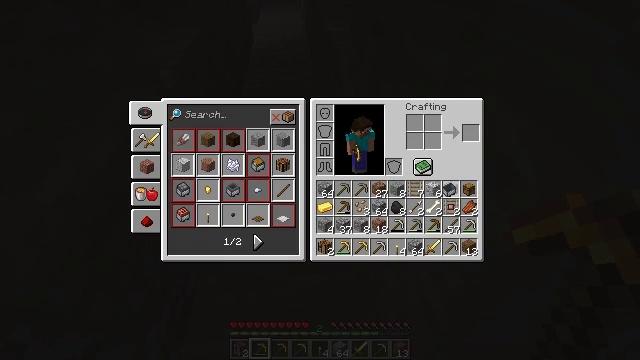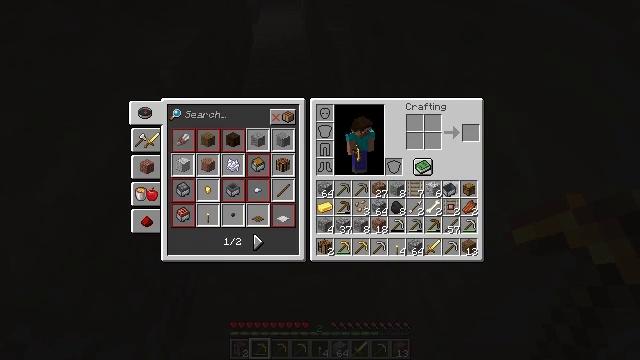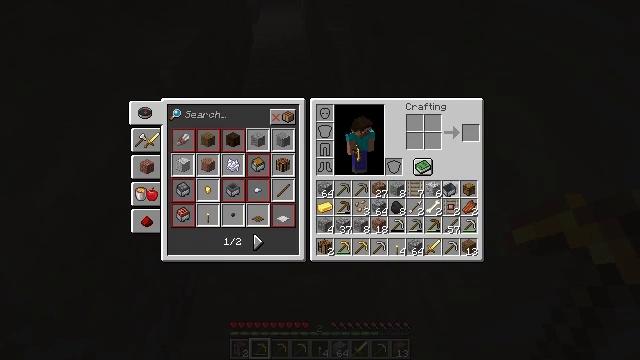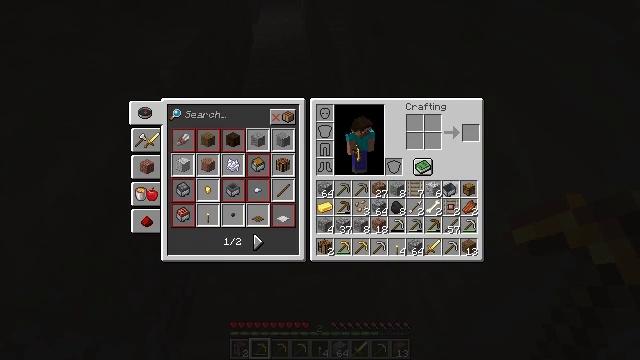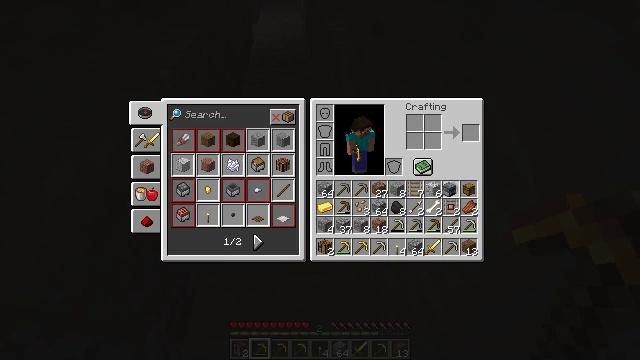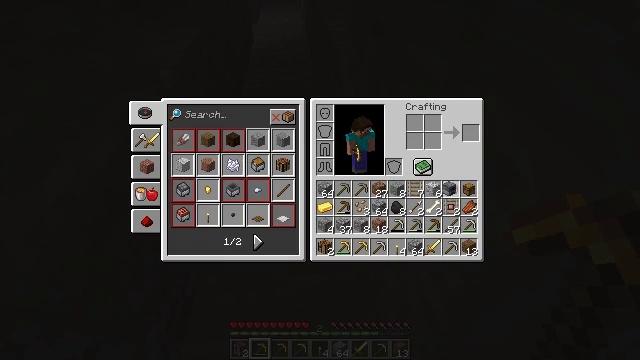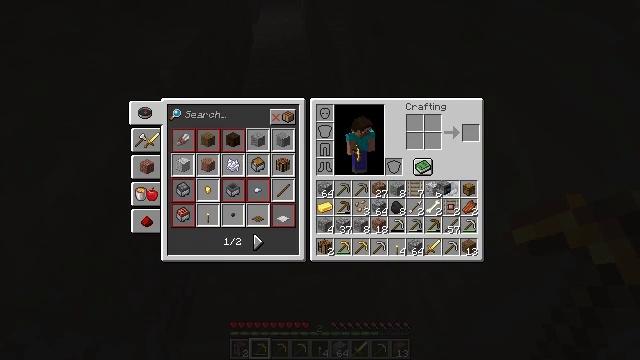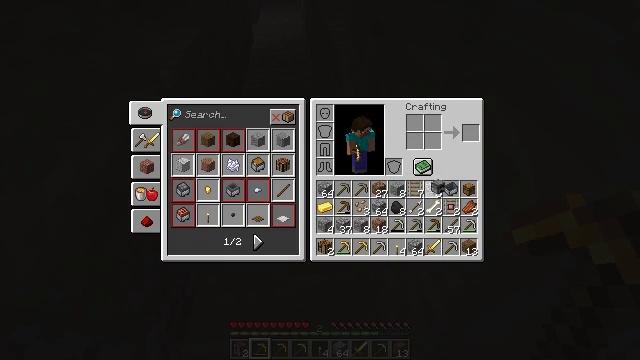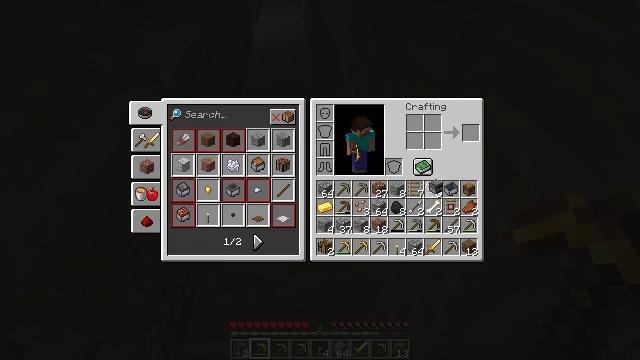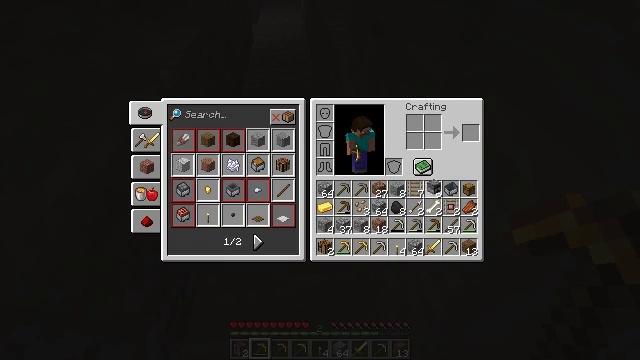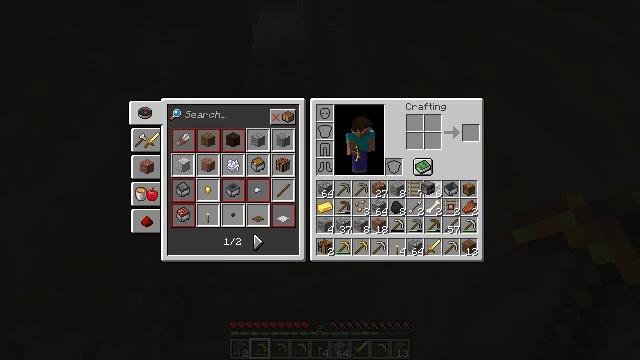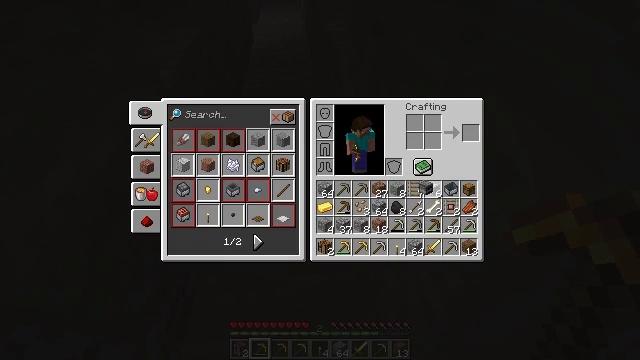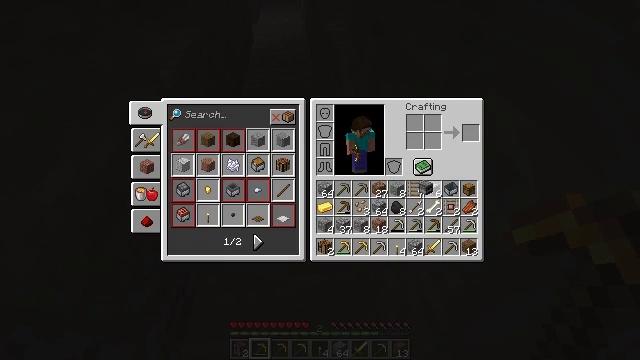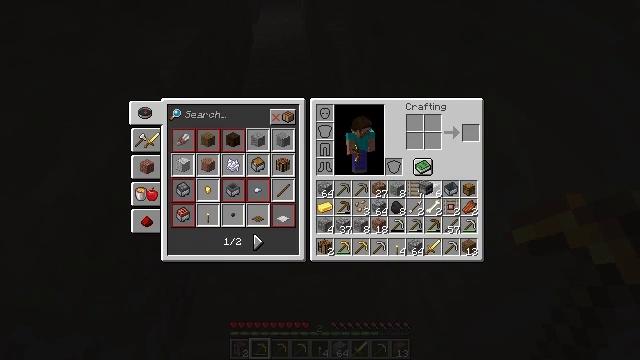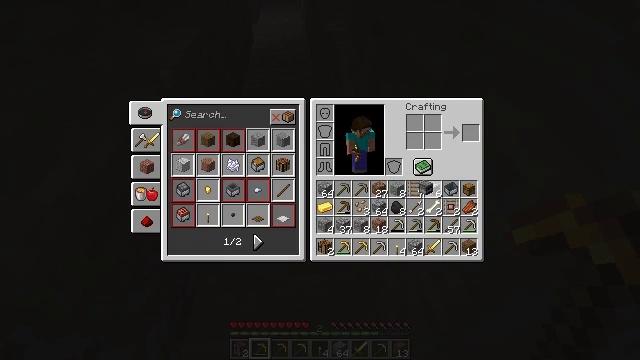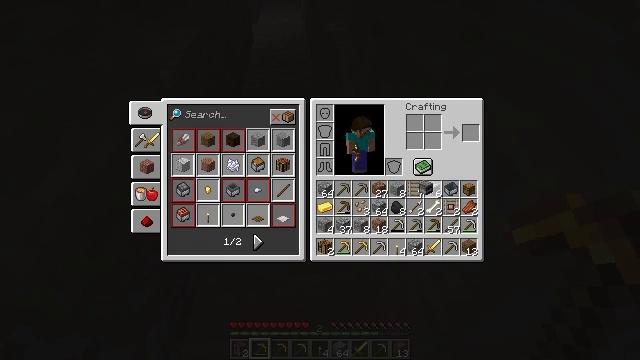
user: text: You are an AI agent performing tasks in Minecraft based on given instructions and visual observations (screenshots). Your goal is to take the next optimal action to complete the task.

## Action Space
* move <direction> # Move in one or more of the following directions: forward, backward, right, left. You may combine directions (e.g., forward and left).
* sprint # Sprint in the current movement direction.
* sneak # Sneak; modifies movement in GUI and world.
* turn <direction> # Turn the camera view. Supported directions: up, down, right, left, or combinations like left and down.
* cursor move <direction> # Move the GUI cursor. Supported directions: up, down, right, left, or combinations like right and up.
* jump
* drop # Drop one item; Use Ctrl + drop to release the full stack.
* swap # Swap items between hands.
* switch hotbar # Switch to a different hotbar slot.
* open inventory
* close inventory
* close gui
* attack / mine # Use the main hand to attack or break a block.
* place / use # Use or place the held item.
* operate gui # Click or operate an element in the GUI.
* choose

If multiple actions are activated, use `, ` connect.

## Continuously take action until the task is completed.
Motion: motion action
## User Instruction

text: Remove rotten flesh from the inventory.
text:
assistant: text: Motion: operate gui
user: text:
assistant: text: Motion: operate gui
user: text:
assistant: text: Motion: operate gui
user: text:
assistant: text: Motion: no_op
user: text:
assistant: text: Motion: no_op
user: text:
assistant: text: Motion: no_op
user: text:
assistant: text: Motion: no_op
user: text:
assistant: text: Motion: no_op
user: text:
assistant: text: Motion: no_op
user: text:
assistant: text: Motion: no_op
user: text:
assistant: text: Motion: no_op
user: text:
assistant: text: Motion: no_op
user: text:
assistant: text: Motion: no_op
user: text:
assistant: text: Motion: no_op
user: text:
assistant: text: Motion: no_op
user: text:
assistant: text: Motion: no_op
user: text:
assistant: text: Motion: no_op
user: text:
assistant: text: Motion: no_op
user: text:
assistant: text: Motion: cursor move right
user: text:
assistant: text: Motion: no_op
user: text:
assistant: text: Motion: no_op
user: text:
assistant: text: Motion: no_op
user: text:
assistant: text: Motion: no_op
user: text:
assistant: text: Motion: no_op
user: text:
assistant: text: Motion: no_op
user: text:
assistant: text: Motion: no_op
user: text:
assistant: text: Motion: no_op
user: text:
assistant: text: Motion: no_op
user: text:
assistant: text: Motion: no_op
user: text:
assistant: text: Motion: no_op